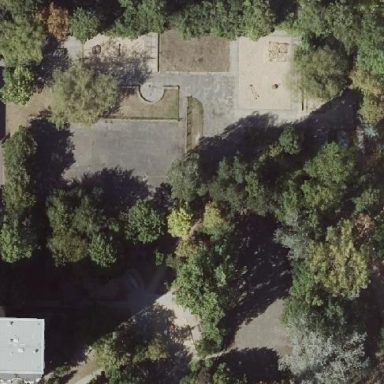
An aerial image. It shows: Playground area for leisure land.